Question: I have a TreeView bound to an MVVM observable collection.
My item template is composed by an image and a textblock like the following code show:
'''
<HierarchicalDataTemplate x:Key="TreeViewItemTemplate" ItemsSource="{Binding Items, Mode=OneWay, NotifyOnSourceUpdated=True}">
<TreeViewItem>
<TreeViewItem.Header>
<StackPanel Orientation="Horizontal">
<Image
Margin="-20,0,5,0"
Source="{Binding Icon, Converter={StaticResource TreeViewIconConverter}, Mode=OneWay}"
Style="{DynamicResource SmallIcon}"/>
<Label Content="{Binding Label}"/>
</StackPanel>
</TreeViewItem.Header>
</TreeViewItem>
</HierarchicalDataTemplate>
'''
The problem happens when you Click over an item. If the Mouse cursor is over the StackPanel, the selection will not happen.
I have included also a screenshot to make this more clear.

Of course this happens because the StackPanel is now the selection area.
Is there any workaround?
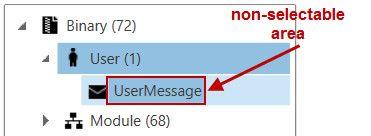
Answer: I found the answer by myself.
When you customize the TreeView using an then you should not replicate the TreeViewItem.Header template because at runtime WPF will create one for you.
So, in order to have a custom TreeViewItem this code is enough:
'''
<HierarchicalDataTemplate x:Key="TreeViewItemTemplate" ItemsSource="{Binding Items, Mode=OneWay, NotifyOnSourceUpdated=True}">
<StackPanel Orientation="Horizontal">
<Image
Margin="0,0,5,0"
Source="{Binding Icon, Converter={StaticResource TreeViewIconConverter}, Mode=OneWay}"
Style="{DynamicResource SmallIcon}"/>
<Label Content="{Binding Label}"/>
</StackPanel>
</HierarchicalDataTemplate>
'''